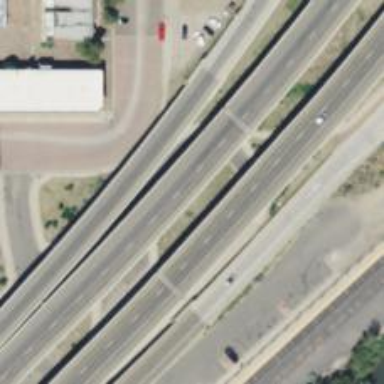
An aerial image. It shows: Bridge over motorway.